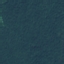
Label: Forest